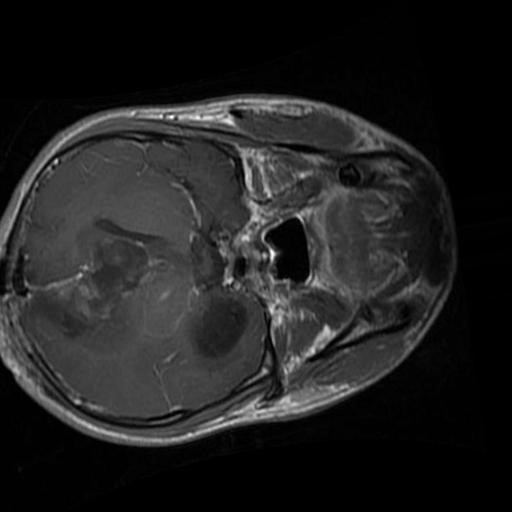
Label: brain_glioma